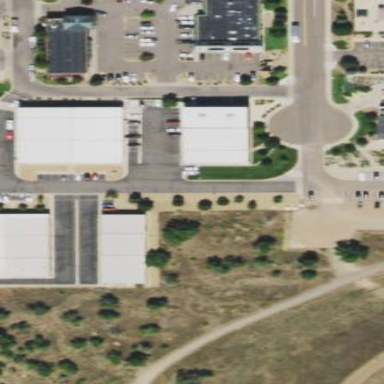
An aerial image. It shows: Commercial area.